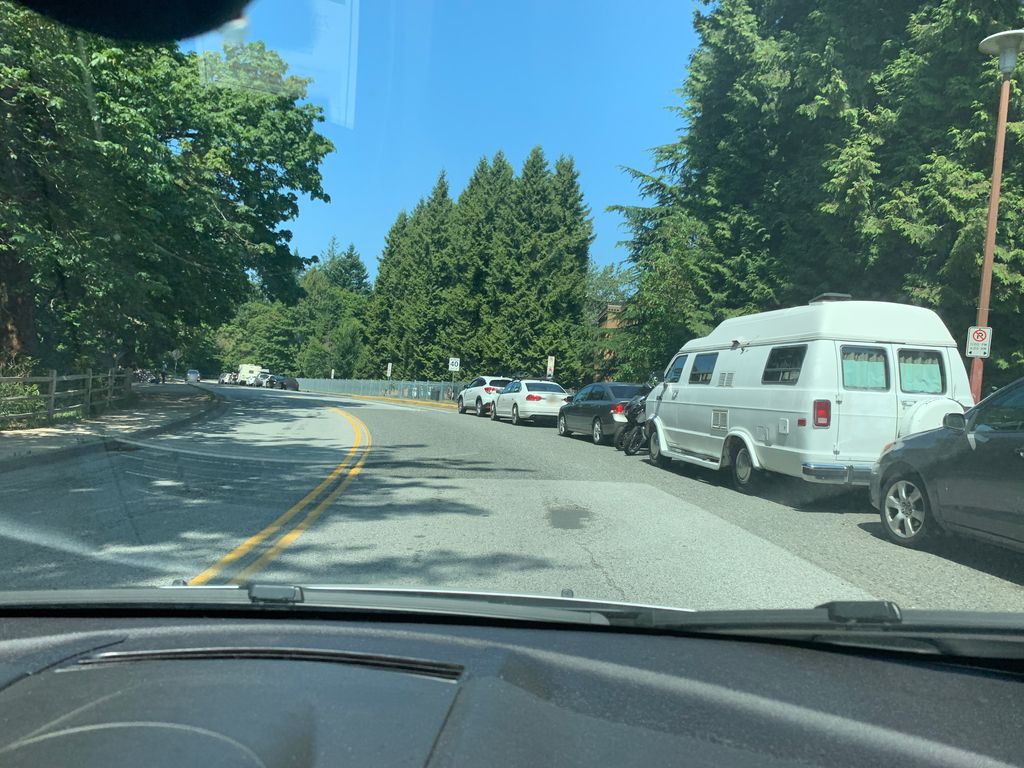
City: vancouver